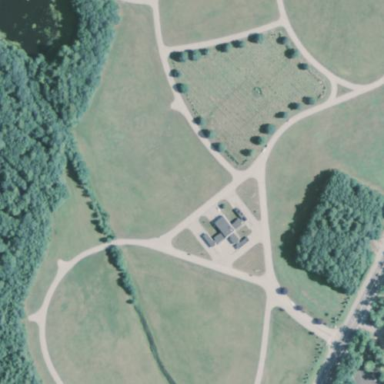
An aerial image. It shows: Cemetery.